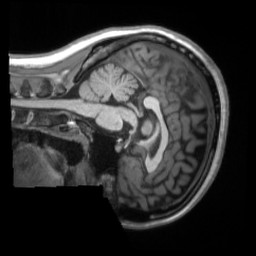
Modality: T1w
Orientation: sagittal
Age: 26
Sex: female
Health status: ill
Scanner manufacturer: siemens
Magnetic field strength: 3 T
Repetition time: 2.2 s
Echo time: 0.00157 s